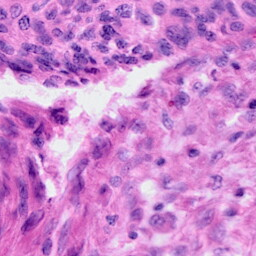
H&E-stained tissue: Cervix